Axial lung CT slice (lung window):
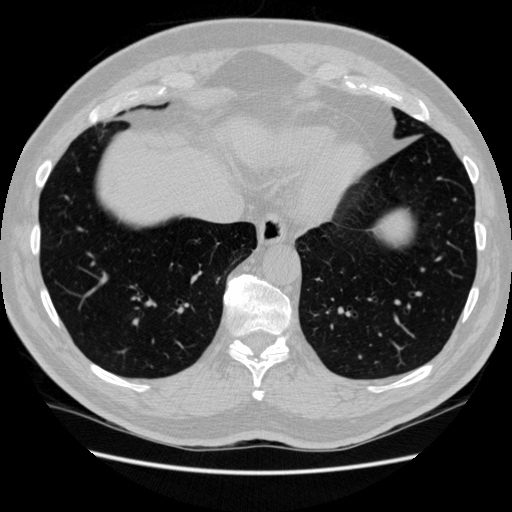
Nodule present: no